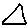
Label: triangle